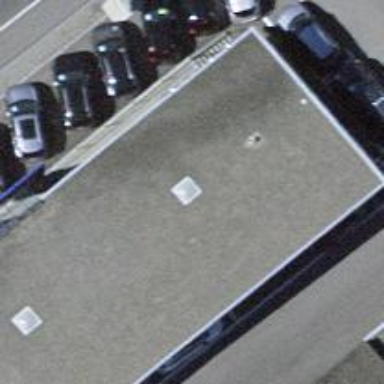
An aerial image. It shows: Car shop.